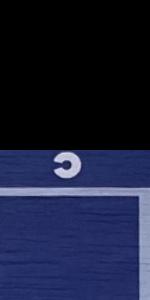
Label: Empty